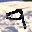
Label: 9